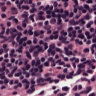
Metastatic tissue present: no